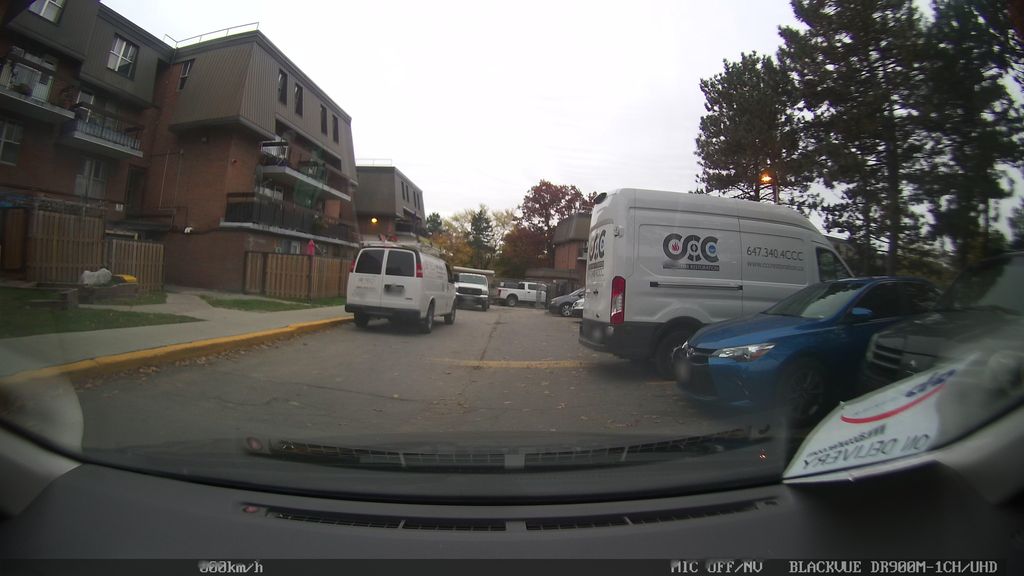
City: toronto